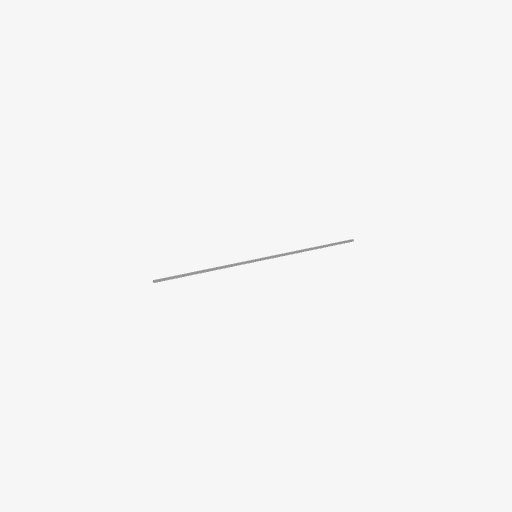
Part: VGuide1200